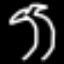
Label: palm tree